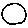
Label: circle